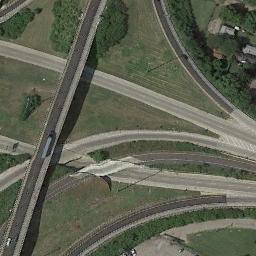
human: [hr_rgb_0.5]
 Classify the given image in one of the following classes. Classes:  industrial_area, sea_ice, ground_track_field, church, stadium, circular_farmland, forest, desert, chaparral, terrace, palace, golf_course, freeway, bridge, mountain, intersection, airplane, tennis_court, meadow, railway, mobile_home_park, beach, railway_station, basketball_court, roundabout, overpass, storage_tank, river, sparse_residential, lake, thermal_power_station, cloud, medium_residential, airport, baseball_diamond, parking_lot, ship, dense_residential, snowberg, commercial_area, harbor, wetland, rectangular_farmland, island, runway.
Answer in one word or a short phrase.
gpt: overpass